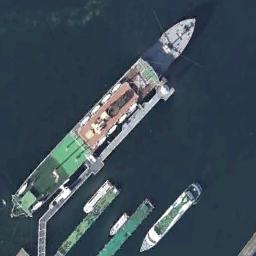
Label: ship